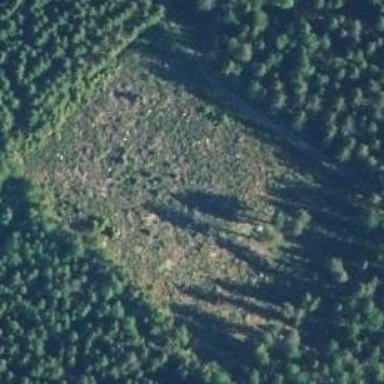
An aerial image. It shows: Clearcut area created by human activity.